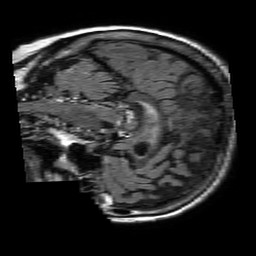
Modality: FLAIR
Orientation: sagittal
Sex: female